Field crop: maize
Growth stage: 2
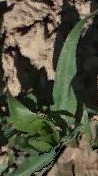
Species: maize